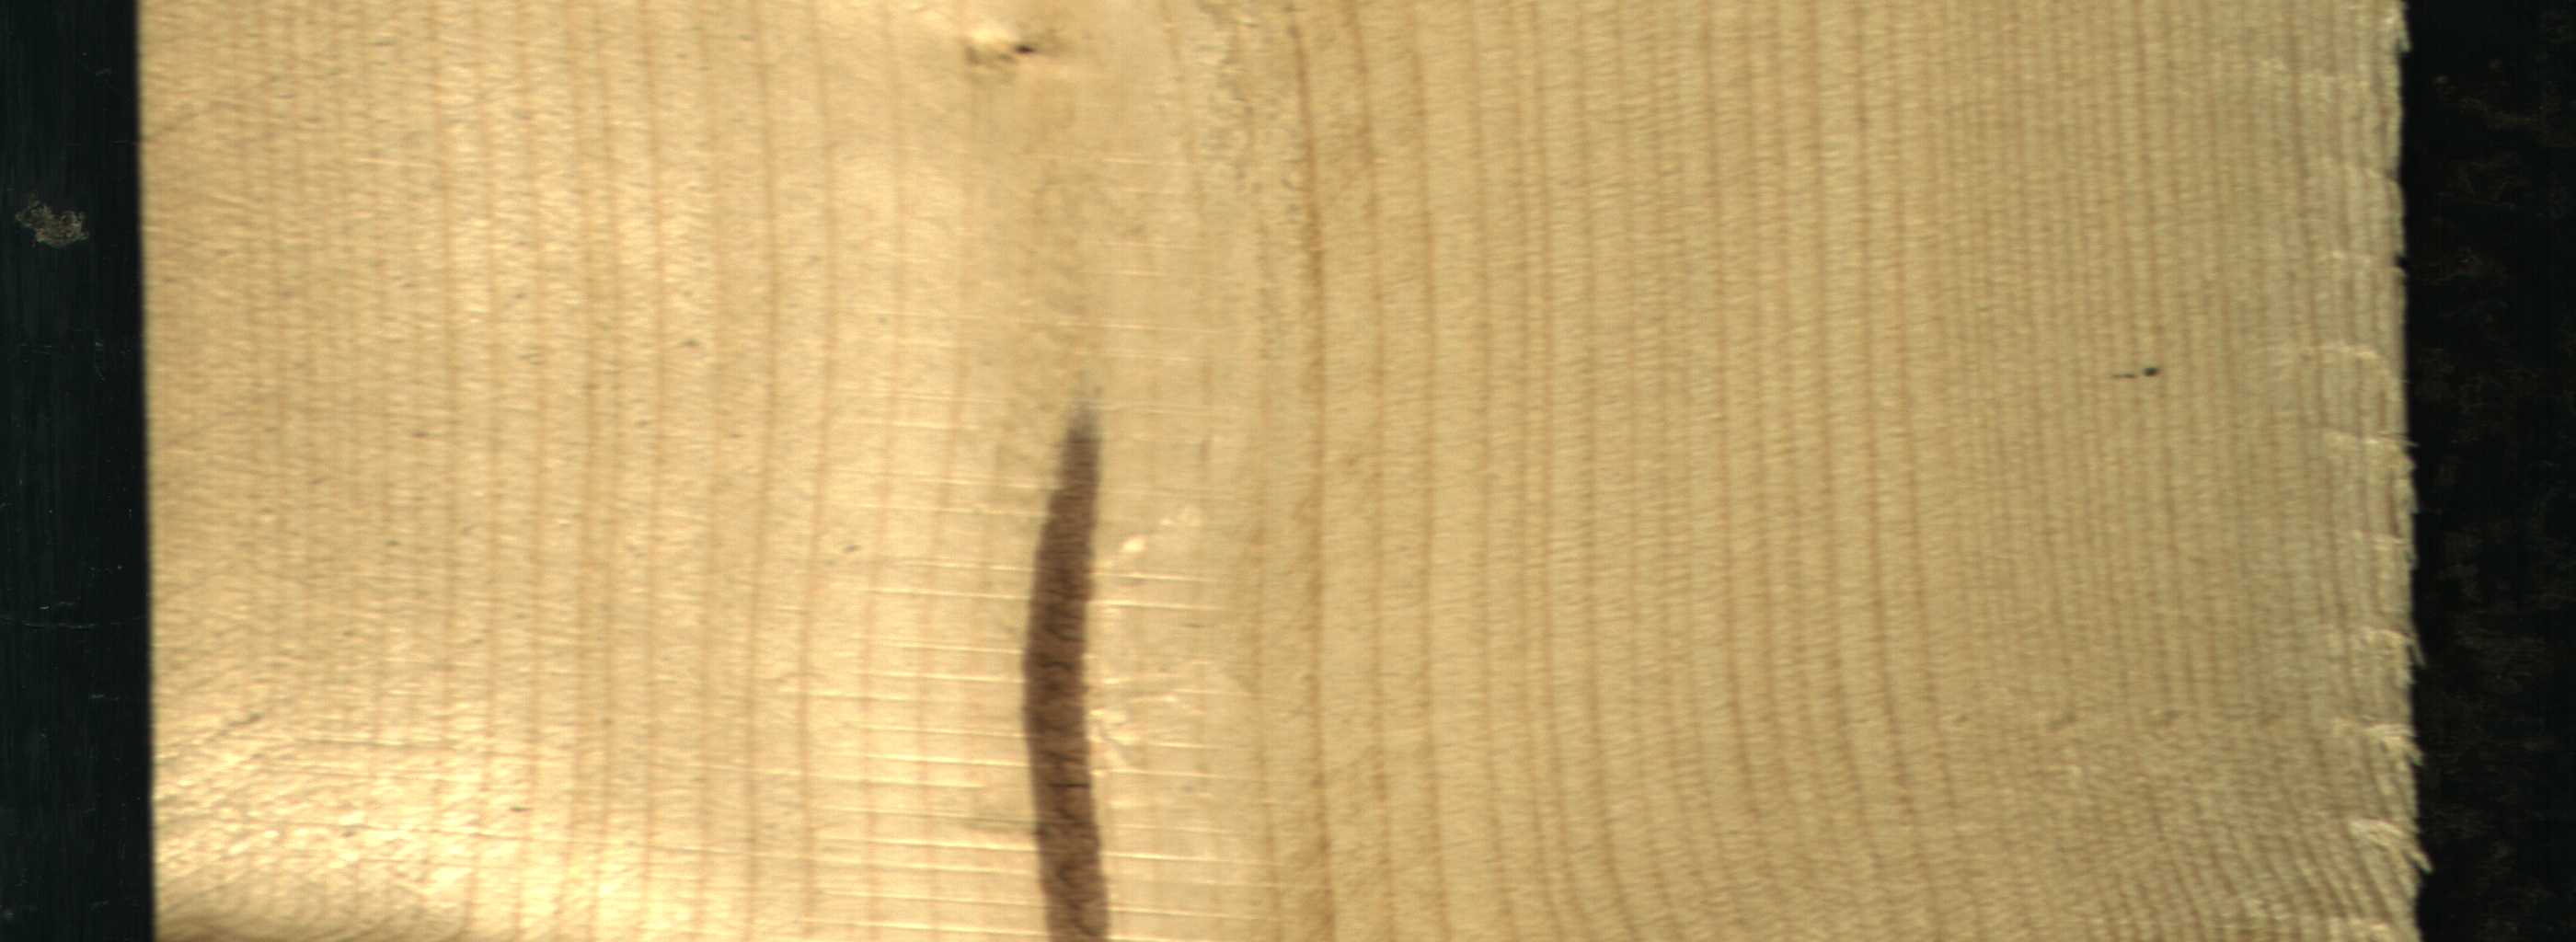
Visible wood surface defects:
Marrow
Live_Knot